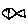
Label: fish